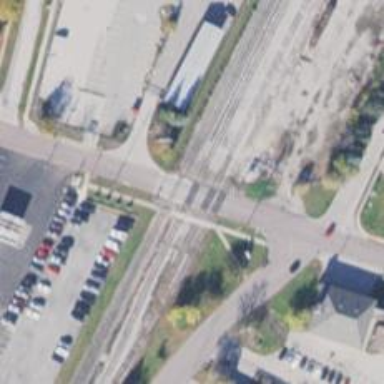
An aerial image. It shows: Railway level crossing.